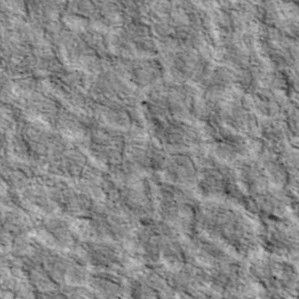
Label: non_frost